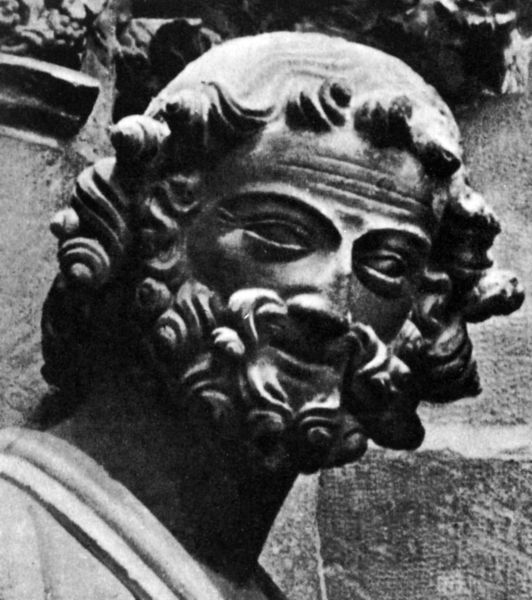
Titel: Apostel
Institution: Reims
Schlagwörter: kopf, mann, ausschnitt, frisur, haar, marmor, mund, nase, stirn, blick, bart, augen, falten, gesicht, kragen, stein, hals, kirche, figur, haare, augenbrauen, lippen, locken, skulptur, statue, lächeln, wangen, ecke, mauer, detail, büste, plastik, foto, lachen, stirnfalten, kathedrale, runzeln, sandstein, gotisch, heiliger, fröhlich, freundlich, jünger, kapitel, schauzer, südlich, apostel, behaart, steinfigur, jönger, brauenase, estirn